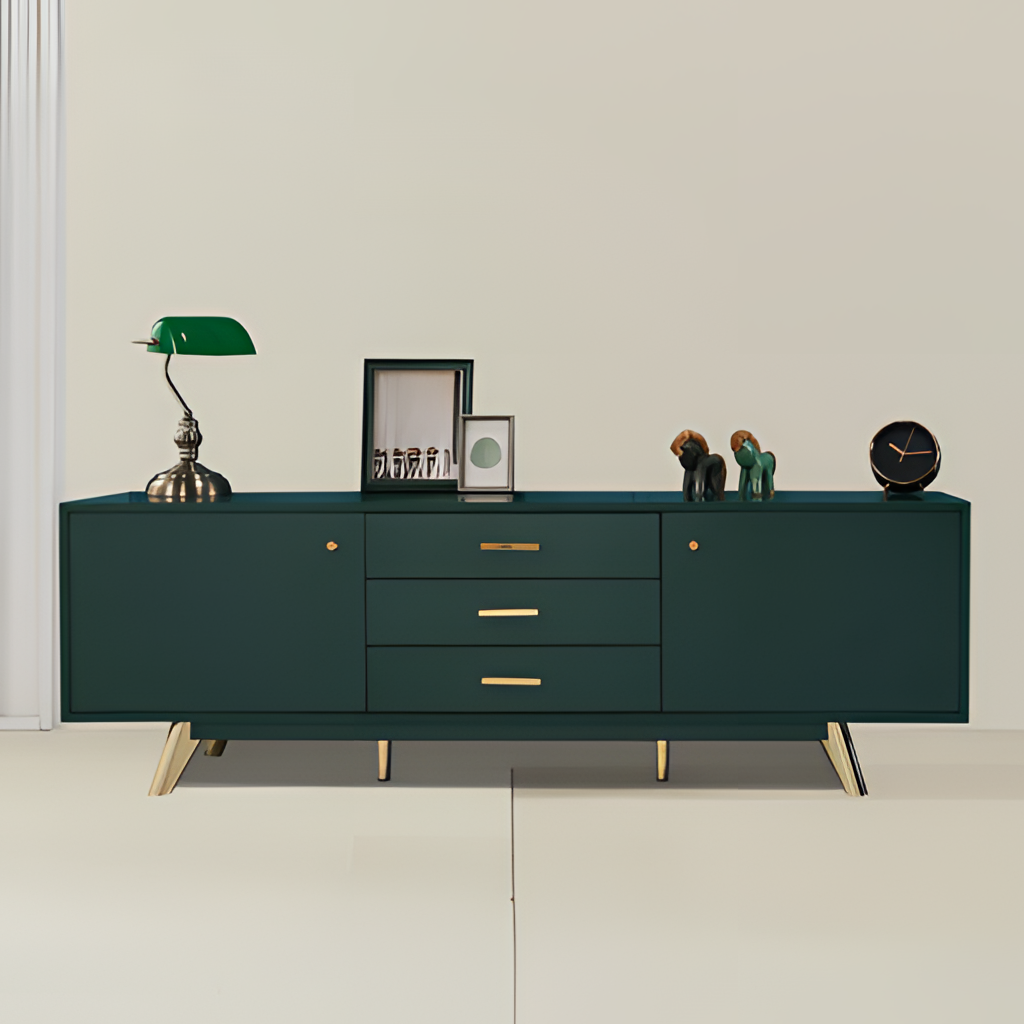
living room, dark green wood sideboard, tile flooring, with large square pattern, paint wallpaper, with solid pattern, modern